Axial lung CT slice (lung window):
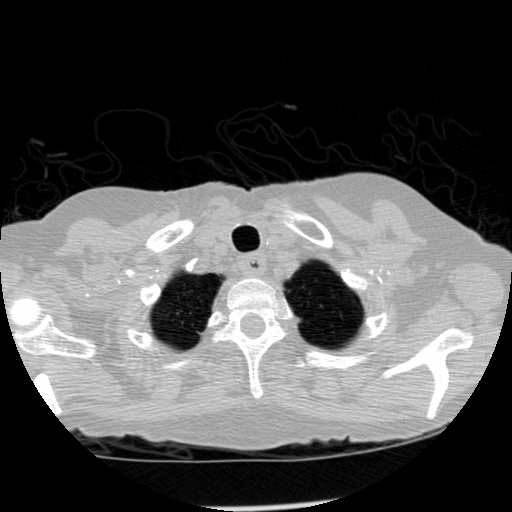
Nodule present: no